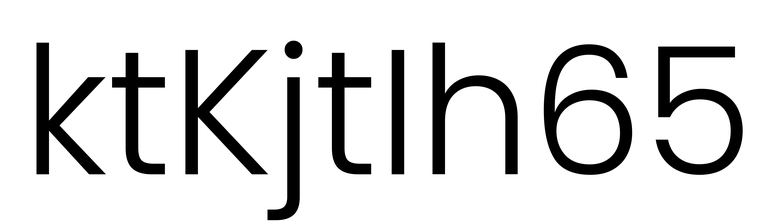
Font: Poppins-Light